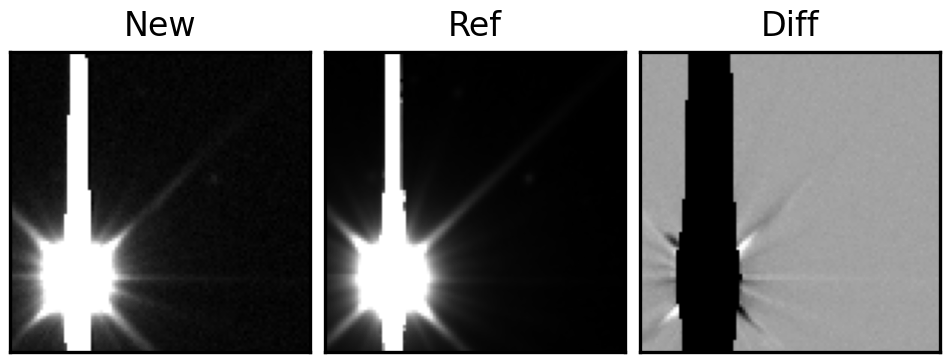
Label: bogus